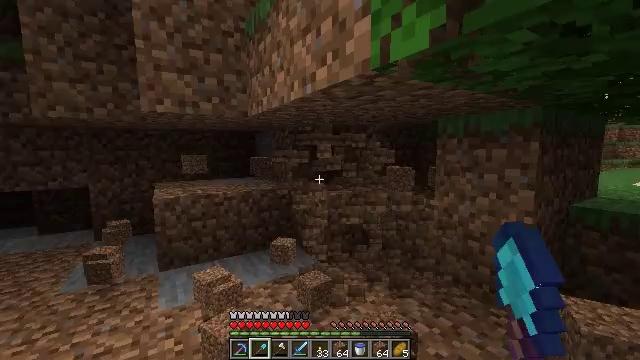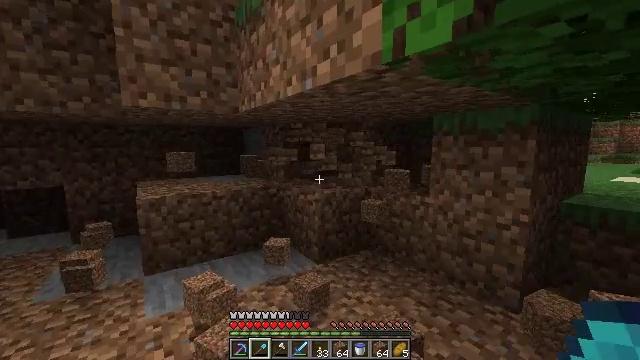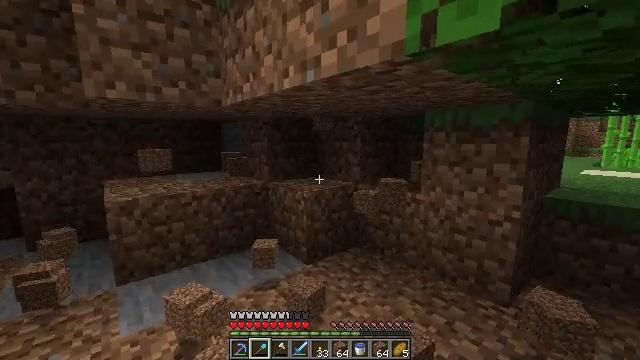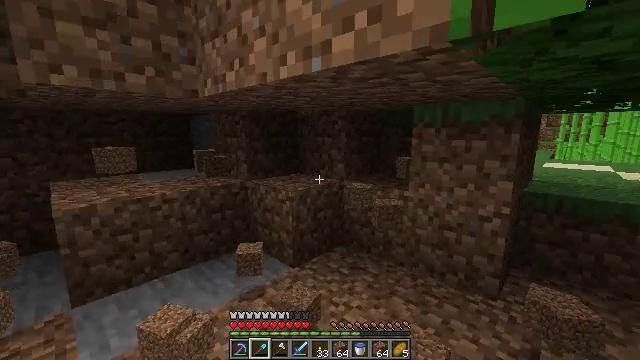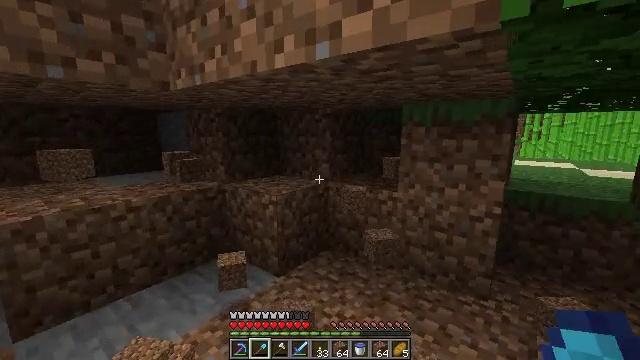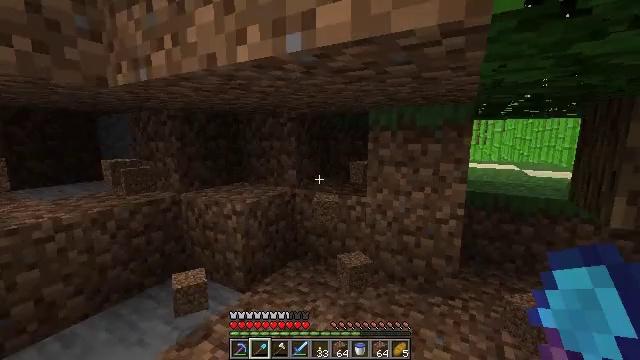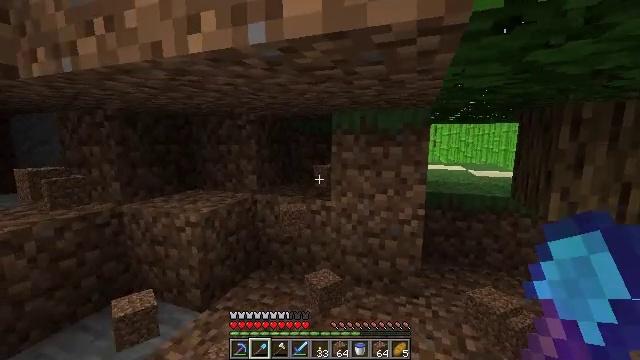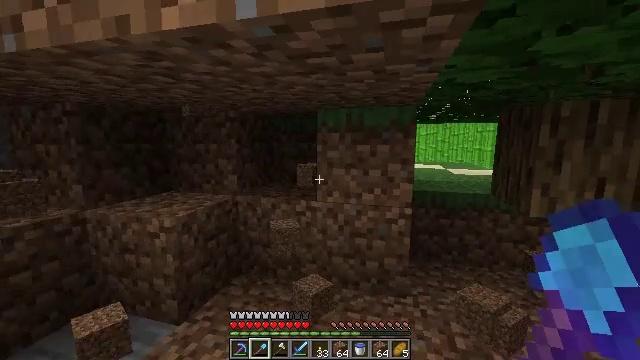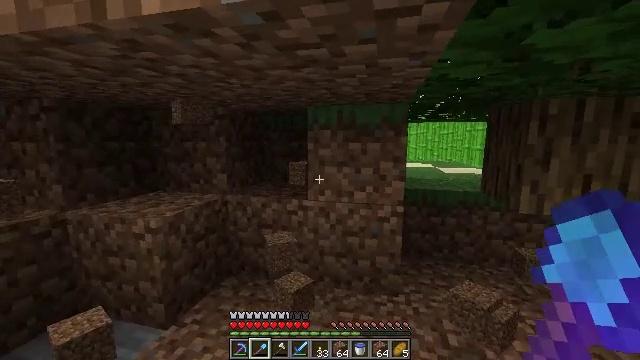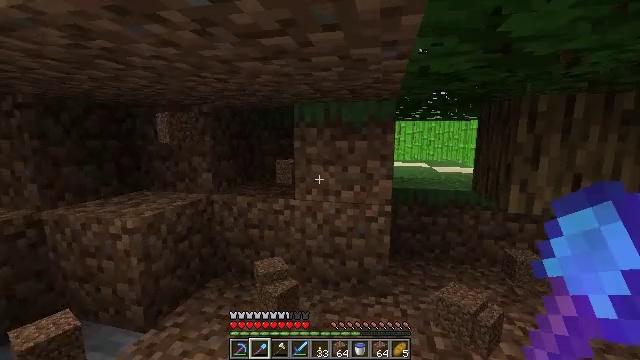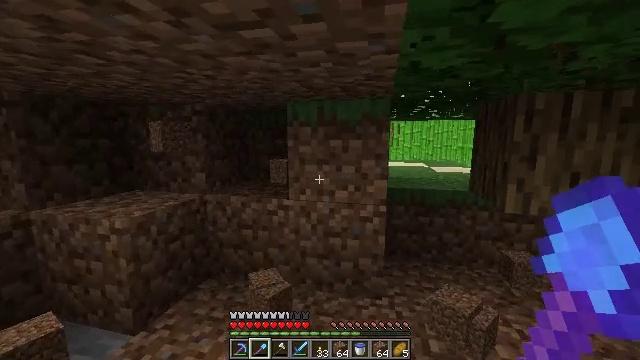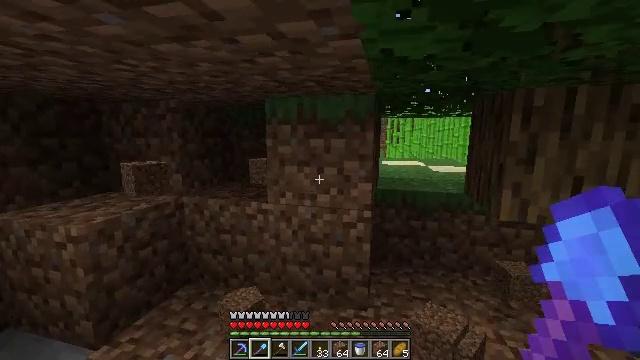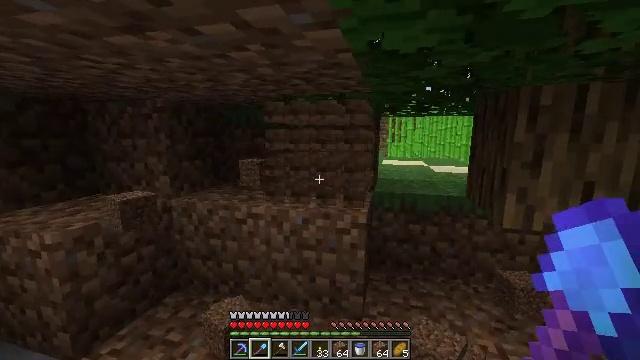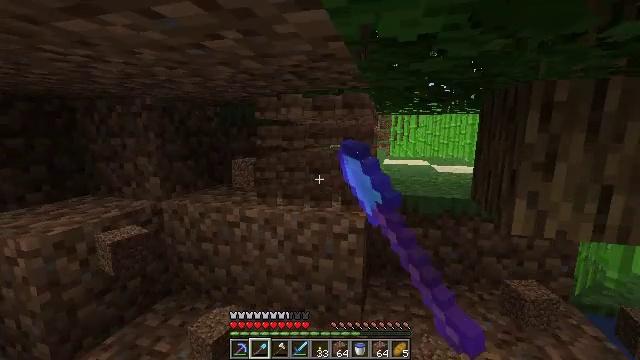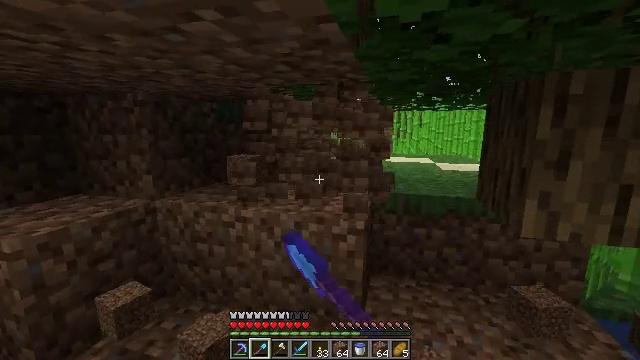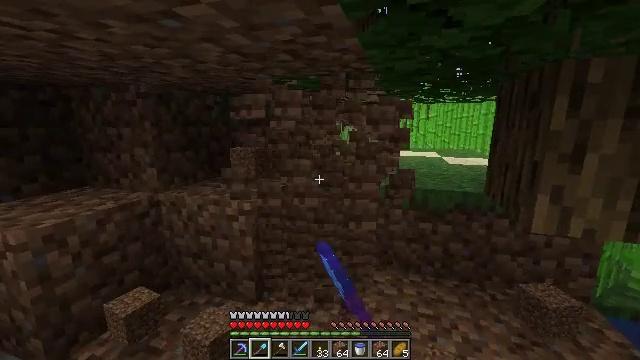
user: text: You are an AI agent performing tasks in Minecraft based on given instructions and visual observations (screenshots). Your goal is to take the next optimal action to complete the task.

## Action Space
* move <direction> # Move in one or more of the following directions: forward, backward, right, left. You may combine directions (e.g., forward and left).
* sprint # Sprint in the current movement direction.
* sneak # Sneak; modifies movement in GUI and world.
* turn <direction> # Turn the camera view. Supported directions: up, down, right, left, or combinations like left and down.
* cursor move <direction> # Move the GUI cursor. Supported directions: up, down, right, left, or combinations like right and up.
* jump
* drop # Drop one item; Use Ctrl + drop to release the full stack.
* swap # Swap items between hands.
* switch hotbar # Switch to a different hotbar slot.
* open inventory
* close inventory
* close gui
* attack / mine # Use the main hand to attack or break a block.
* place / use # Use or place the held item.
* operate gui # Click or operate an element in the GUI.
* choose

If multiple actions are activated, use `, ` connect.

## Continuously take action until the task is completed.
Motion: motion action
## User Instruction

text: Dig up the grass block for dirt.
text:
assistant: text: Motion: move forward and move left, turn right
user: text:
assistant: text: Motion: move forward and move left, turn right and down
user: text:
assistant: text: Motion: move forward and move left, turn right and down
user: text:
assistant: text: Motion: move forward, turn right
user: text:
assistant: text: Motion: move forward, turn right and up
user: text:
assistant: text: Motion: turn right
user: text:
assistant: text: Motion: turn right
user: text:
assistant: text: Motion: move right, turn right
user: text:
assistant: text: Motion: move forward and move right
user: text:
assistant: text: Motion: move forward and move right
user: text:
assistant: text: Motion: move forward and move right
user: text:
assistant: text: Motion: move forward, attack / mine
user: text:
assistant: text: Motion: attack / mine
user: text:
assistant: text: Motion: attack / mine
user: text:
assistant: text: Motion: turn left and down, attack / mine
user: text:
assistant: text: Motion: turn down, attack / mine
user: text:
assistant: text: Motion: no_op
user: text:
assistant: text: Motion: no_op